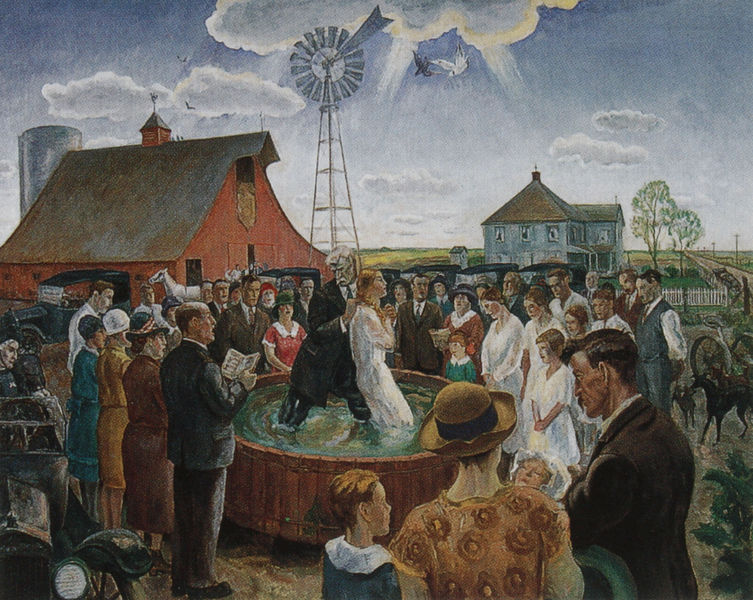
Titel: Baptism in Kansas
Künstler: John Steuart Curry
Standort: New York (New York)
Institution: Whitney Museum of American Art
Schlagwörter: berg, blau, himmel, mann, meer, vogel, wasser, weiß, wolken, bäume, frauen, gelb, landschaft, menschen, see, frau, hut, hüte, kleid, kleider, männer, schwarz, dach, haus, rot, tier, tiere, zaun, malerei, anzug, öl, häuser, hügel, vögel, windrad, land, kind, kinder, pferde, räder, schrift, moderne, abstrakt, berge, dächer, kutsche, auto, rad, abstraktion, foto, fotografie, buch, weiden, gefäss, tauben, becken, seite, text, bottich, taufe, wasserbecken, geist, fotografir, jungfrauen, horzont, haäser, holr